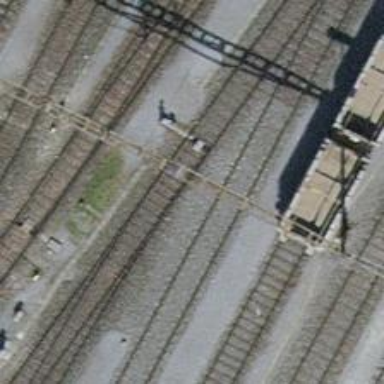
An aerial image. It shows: Railway yard with one track in service.